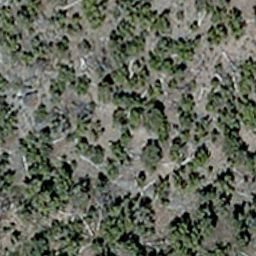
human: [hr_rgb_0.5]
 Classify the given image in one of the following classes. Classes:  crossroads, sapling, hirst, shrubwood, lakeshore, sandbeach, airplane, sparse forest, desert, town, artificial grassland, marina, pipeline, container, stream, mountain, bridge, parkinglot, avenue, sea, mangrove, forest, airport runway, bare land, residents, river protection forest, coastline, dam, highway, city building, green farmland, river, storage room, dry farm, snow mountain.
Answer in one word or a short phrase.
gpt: sparse forest